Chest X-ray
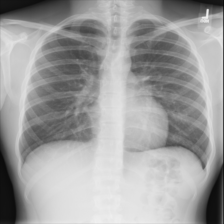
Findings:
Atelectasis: negative
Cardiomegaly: negative
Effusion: negative
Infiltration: negative
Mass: negative
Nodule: negative
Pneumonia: negative
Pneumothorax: negative
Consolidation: negative
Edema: negative
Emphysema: negative
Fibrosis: negative
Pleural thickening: negative
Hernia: negative